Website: home-depot
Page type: receipt
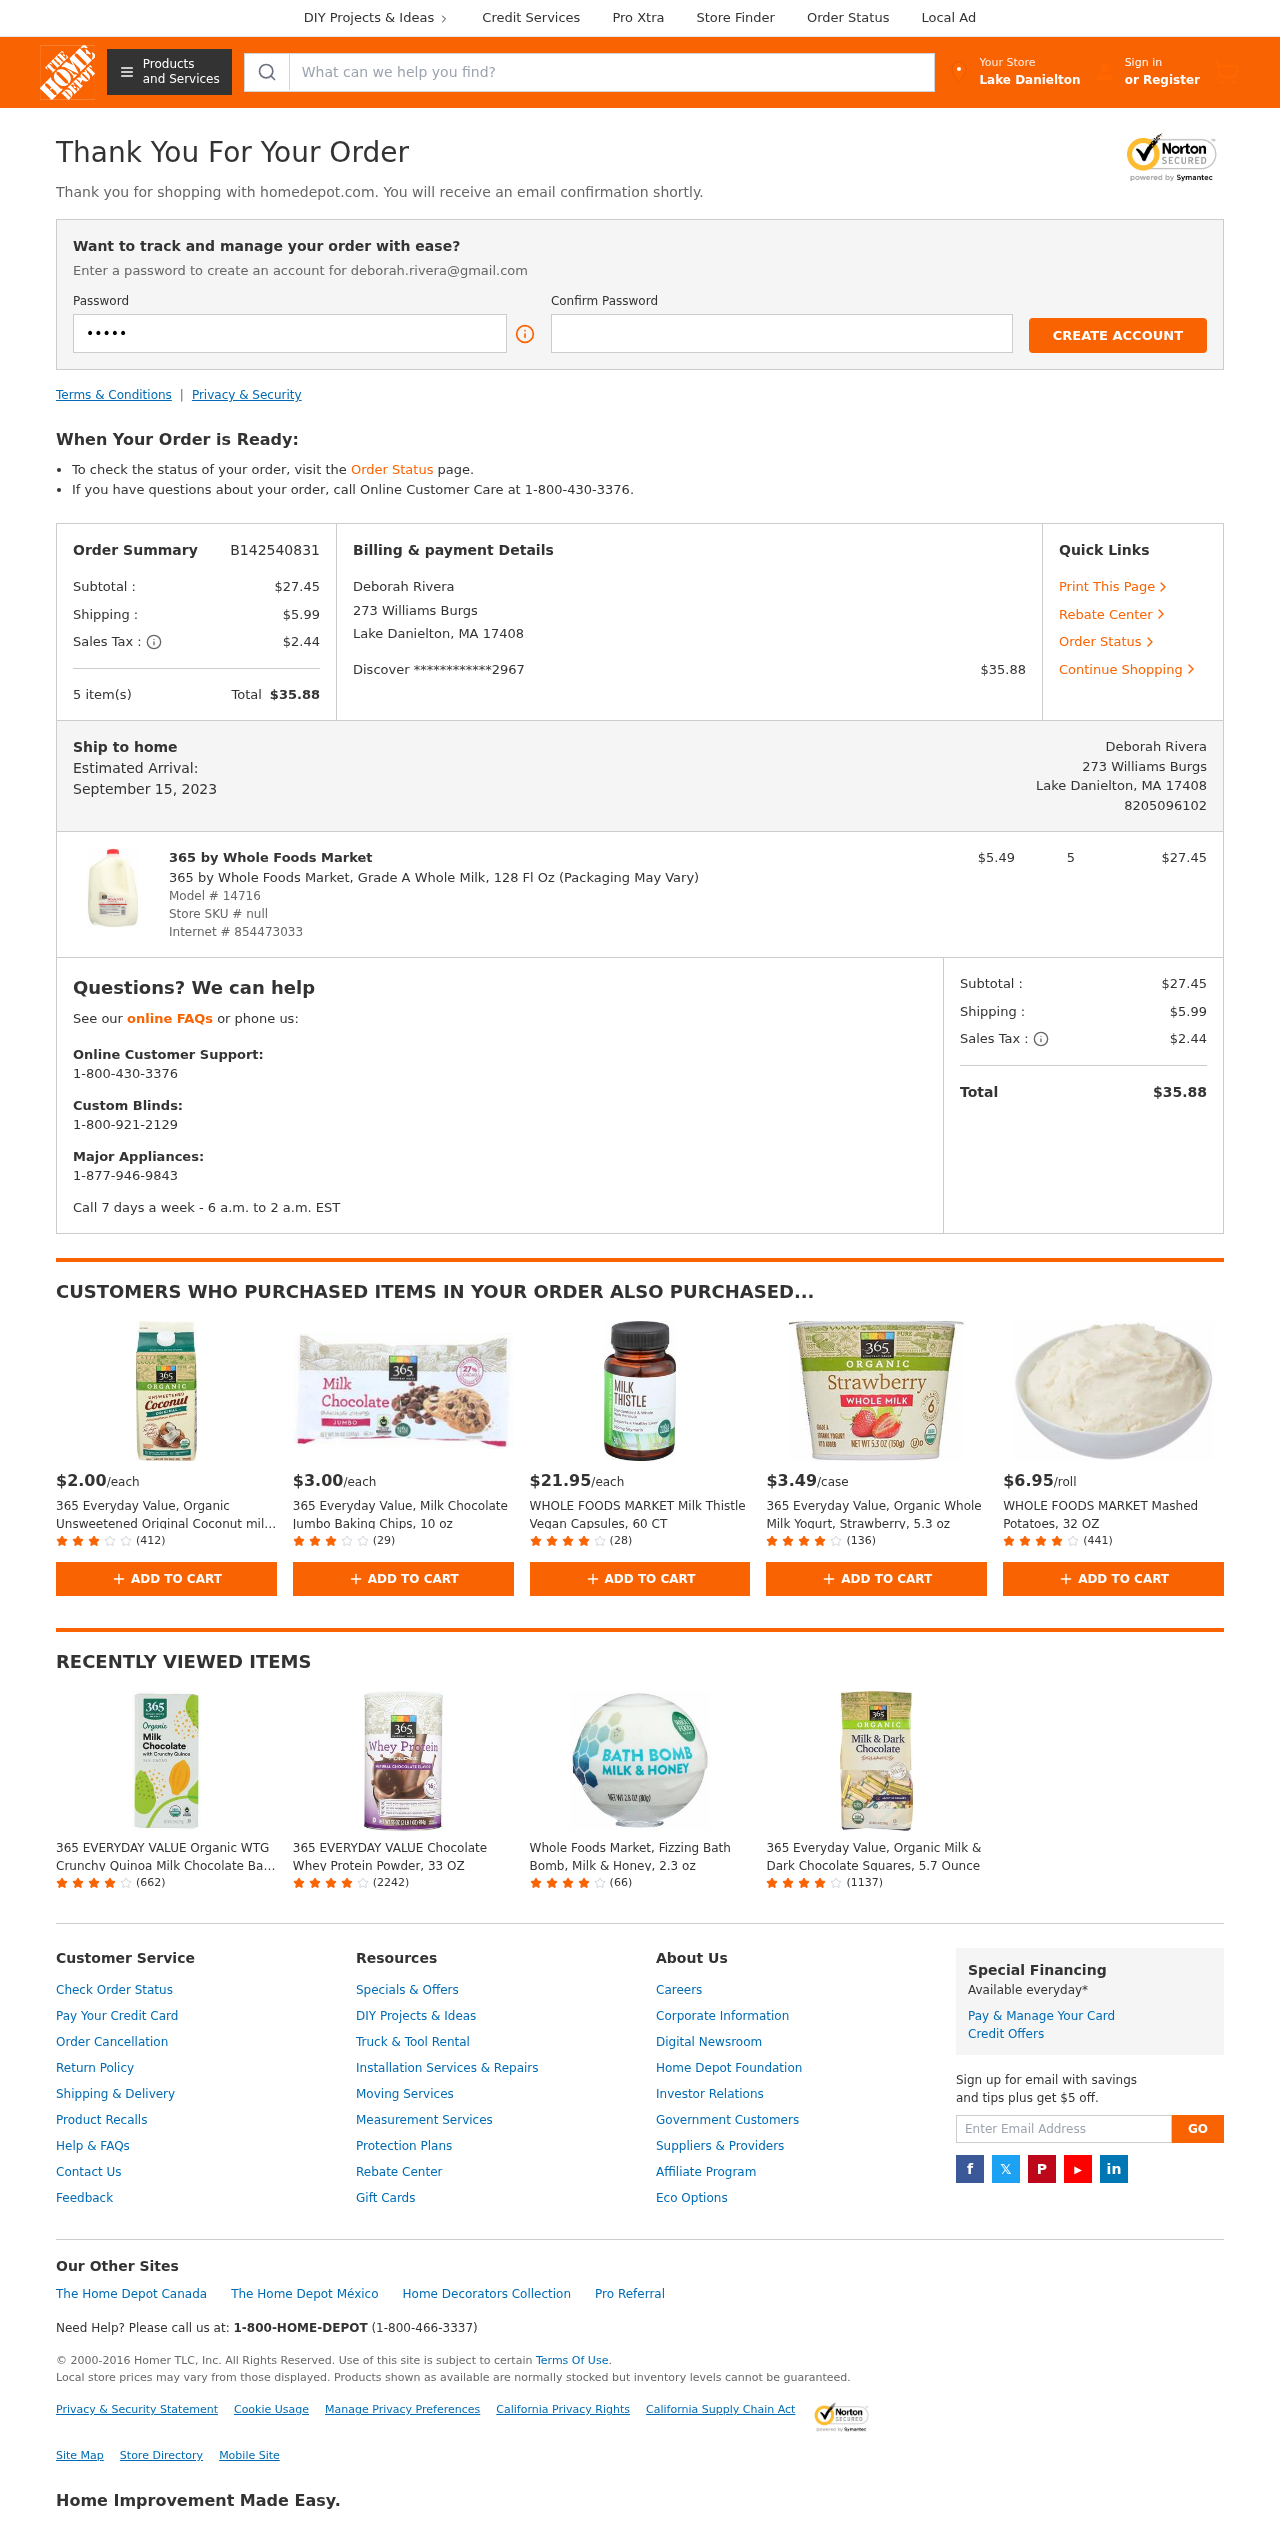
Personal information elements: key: PII_CARD_LAST4
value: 2967
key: PII_CARD_TYPE
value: Discover
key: PII_CITY
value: Lake Danielton
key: PII_EMAIL
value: deborah.rivera@gmail.com
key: PII_FULLNAME
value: Deborah Rivera
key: PII_PHONE
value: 8205096102
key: PII_STREET
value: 273 Williams Burgs
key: PII_CITY_STATE_ZIP
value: Lake Danielton, MA 17408
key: PII_FULLNAME2
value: Deborah Rivera
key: PII_POSTCODE
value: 17408
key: PII_STATE_ABBR
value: MA
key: PII_POSTCODE_FULL
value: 17408
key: PII_CITY_STATE
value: Lake Danielton, MA
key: PII_POSTCODE_NUMERIC
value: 17408
Product elements: key: PRODUCT1_BRAND
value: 365 by Whole Foods Market
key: PRODUCT1_NAME
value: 365 by Whole Foods Market, Grade A Whole Milk, 128 Fl Oz (Packaging May Vary)
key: PRODUCT1_PRICE
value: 5.49
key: PRODUCT1_QUANTITY
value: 5
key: PRODUCT2_PRICE
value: $2.00
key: PRODUCT2_NAME
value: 365 Everyday Value, Organic Unsweetened Original Coconut milk Beverage, 64 fl oz Casepack
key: PRODUCT2_NUM_RATINGS
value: (412)
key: PRODUCT3_PRICE
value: $3.00
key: PRODUCT3_NAME
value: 365 Everyday Value, Milk Chocolate Jumbo Baking Chips, 10 oz
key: PRODUCT3_NUM_RATINGS
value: (29)
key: PRODUCT4_PRICE
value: $21.95
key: PRODUCT4_NAME
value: WHOLE FOODS MARKET Milk Thistle Vegan Capsules, 60 CT
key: PRODUCT4_NUM_RATINGS
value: (28)
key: PRODUCT5_PRICE
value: $3.49
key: PRODUCT5_NAME
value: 365 Everyday Value, Organic Whole Milk Yogurt, Strawberry, 5.3 oz
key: PRODUCT5_NUM_RATINGS
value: (136)
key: PRODUCT6_PRICE
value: $6.95
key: PRODUCT6_NAME
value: WHOLE FOODS MARKET Mashed Potatoes, 32 OZ
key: PRODUCT6_NUM_RATINGS
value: (441)
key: PRODUCT7_NAME
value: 365 EVERYDAY VALUE Organic WTG Crunchy Quinoa Milk Chocolate Bar, 2.8 OZ
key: PRODUCT7_NUM_RATINGS
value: (662)
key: PRODUCT8_NAME
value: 365 EVERYDAY VALUE Chocolate Whey Protein Powder, 33 OZ
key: PRODUCT8_NUM_RATINGS
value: (2242)
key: PRODUCT9_NAME
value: Whole Foods Market, Fizzing Bath Bomb, Milk & Honey, 2.3 oz
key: PRODUCT9_NUM_RATINGS
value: (66)
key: PRODUCT10_NAME
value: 365 Everyday Value, Organic Milk & Dark Chocolate Squares, 5.7 Ounce
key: PRODUCT10_NUM_RATINGS
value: (1137)
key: PRODUCT_MODEL_NUMBER
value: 14716
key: PRODUCT_INTERNET_NUMBER
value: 854473033
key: PRODUCT1_LINE_TOTAL
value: $27.45
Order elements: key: ORDER_ID
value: B142540831
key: ORDER_SUBTOTAL
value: $27.45
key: ORDER_SHIPPING_COST
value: $5.99
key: ORDER_TAX
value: $2.44
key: ORDER_NUM_ITEMS
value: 5 item(s)
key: ORDER_TOTAL
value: $35.88
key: ORDER_DELIVERY_DATE
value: September 15, 2023
Search elements: key: HEADER_SEARCH
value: What can we help you find?
Other elements: key: STORE_SKU
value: null